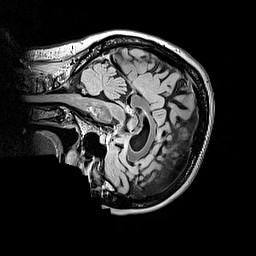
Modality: FLAIR
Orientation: sagittal
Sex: female
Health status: ill
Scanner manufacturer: siemens
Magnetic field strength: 3 T
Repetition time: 5 s
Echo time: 0.388 s